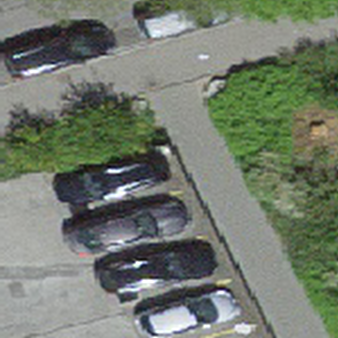
Label: other